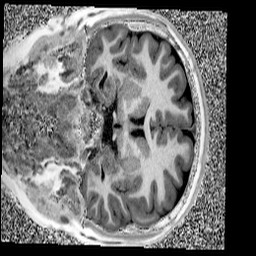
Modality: UNIT1
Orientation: coronal
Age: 12
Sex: female
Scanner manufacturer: siemens
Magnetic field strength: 3 T
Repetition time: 4 s
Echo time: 0.00299 s